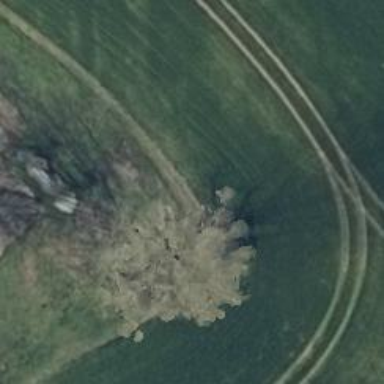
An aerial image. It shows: Landmark tree with broadleaved deciduous leaves.